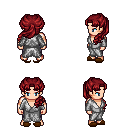
a pixel art fantasy rpg character, male body template, human, light skin, white robe, metal pants, brunette princess hairstyle, brown slippers, four views (front, back, left, right), 2x2 character sprite sheet, small pixel art, hard edges, no anti-aliasing